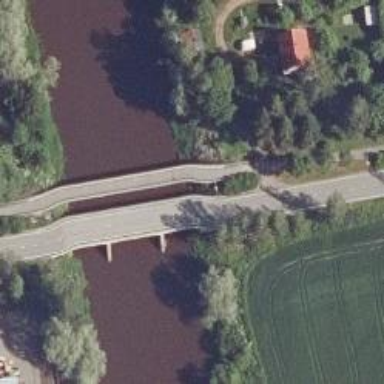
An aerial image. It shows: Bridge for cycleway.